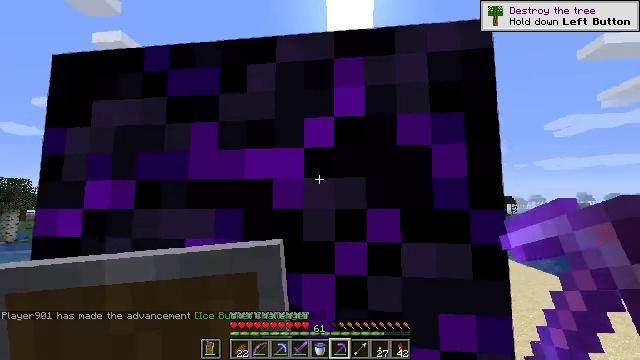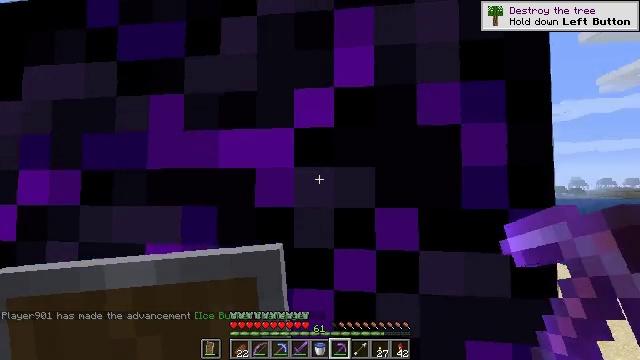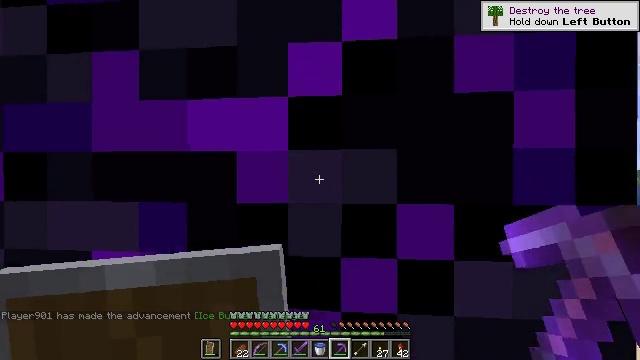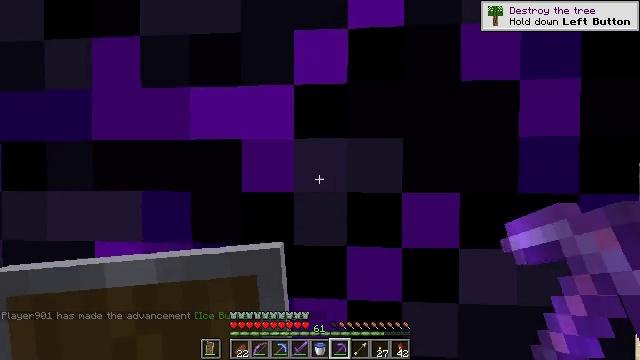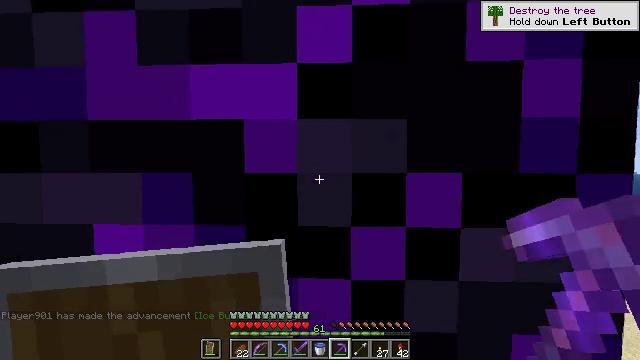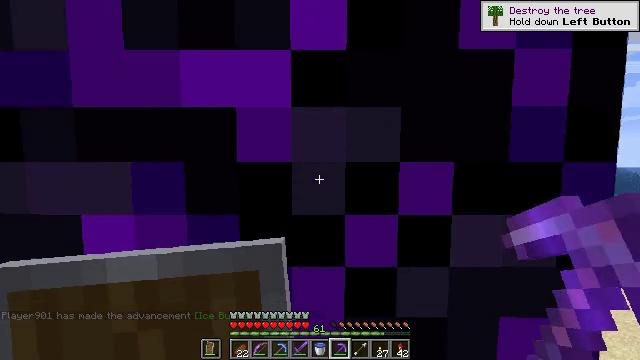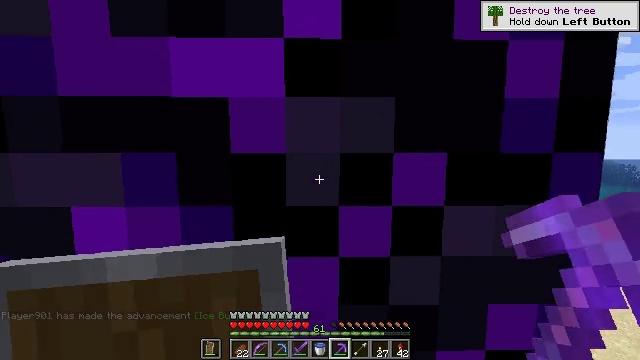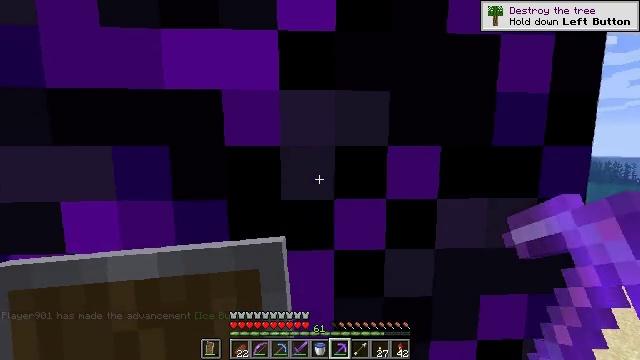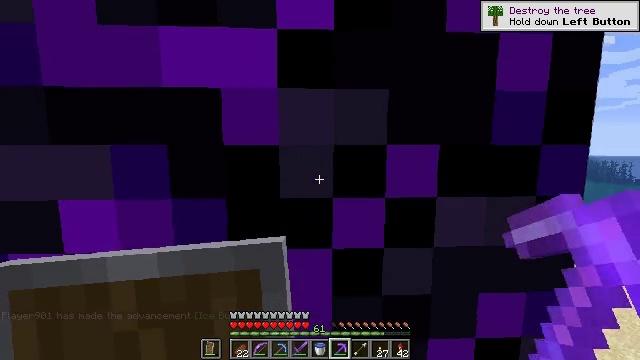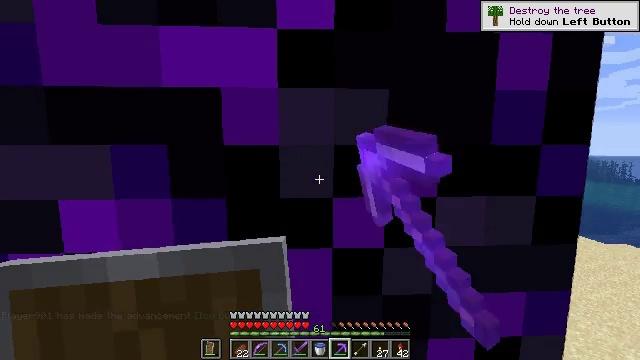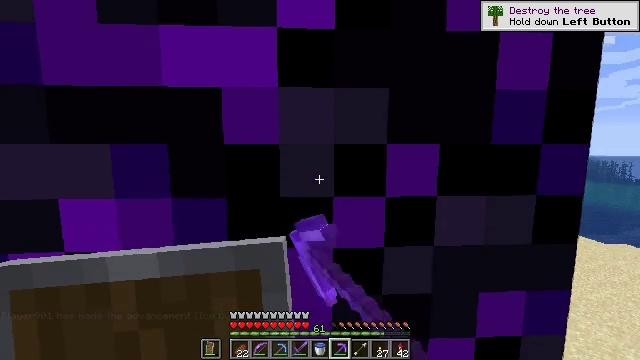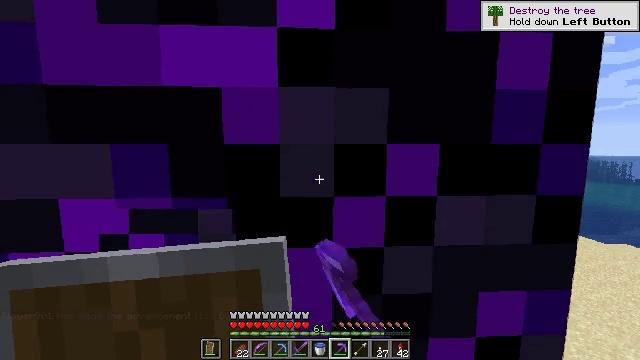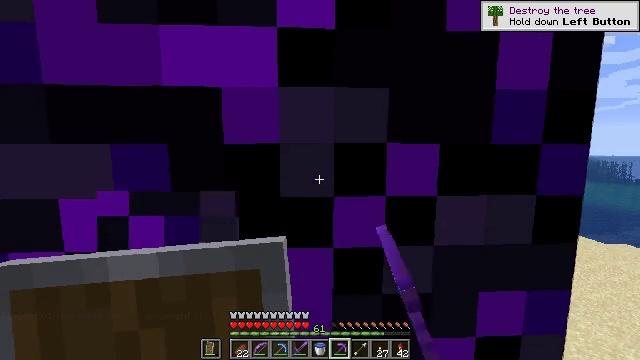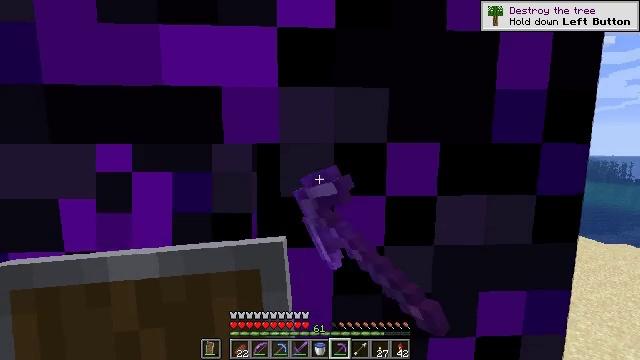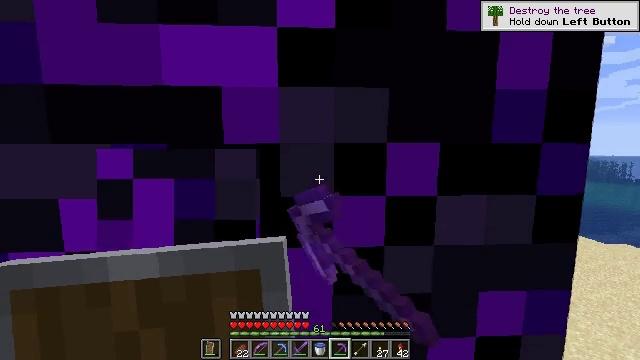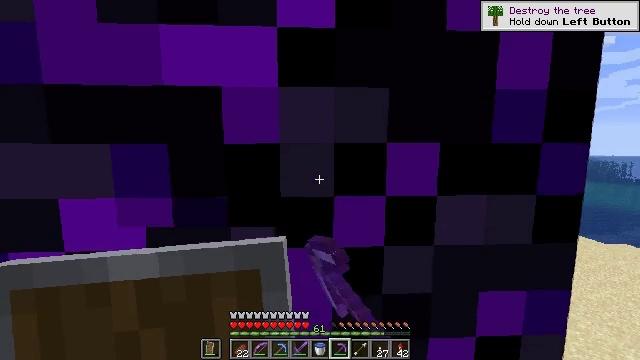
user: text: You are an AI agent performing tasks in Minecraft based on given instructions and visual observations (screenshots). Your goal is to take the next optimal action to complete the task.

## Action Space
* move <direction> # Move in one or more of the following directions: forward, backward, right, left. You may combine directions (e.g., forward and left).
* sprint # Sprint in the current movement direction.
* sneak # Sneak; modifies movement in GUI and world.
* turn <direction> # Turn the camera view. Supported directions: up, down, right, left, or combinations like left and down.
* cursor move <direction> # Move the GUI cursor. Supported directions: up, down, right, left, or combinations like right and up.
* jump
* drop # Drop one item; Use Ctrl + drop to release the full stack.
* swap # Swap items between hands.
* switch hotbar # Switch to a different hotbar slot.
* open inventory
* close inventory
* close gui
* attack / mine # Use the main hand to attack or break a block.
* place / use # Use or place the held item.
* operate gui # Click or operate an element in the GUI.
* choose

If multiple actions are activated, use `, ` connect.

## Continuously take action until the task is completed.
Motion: motion action
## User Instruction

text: Use a pickaxe to gather crying obsidian.
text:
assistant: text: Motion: move forward, turn down
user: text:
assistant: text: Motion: move forward, turn right and down
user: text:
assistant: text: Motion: no_op
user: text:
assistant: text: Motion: turn right and down
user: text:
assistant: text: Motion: turn right and down
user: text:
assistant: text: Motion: turn right and down
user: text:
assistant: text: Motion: turn right
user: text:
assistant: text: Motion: attack / mine
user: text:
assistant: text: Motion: attack / mine
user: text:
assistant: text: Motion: attack / mine
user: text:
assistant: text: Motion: attack / mine
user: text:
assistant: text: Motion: attack / mine
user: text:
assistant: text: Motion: attack / mine
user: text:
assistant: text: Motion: attack / mine
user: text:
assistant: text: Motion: attack / mine
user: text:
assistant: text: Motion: attack / mine
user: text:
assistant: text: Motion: attack / mine
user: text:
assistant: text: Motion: attack / mine
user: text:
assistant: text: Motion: attack / mine
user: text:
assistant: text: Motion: attack / mine
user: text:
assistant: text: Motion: attack / mine
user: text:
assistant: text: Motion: attack / mine
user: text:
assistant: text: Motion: attack / mine
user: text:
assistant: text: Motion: attack / mine
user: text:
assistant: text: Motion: attack / mine
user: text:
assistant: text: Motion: attack / mine
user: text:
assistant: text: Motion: attack / mine
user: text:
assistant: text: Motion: attack / mine
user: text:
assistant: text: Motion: attack / mine
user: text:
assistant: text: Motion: attack / mine